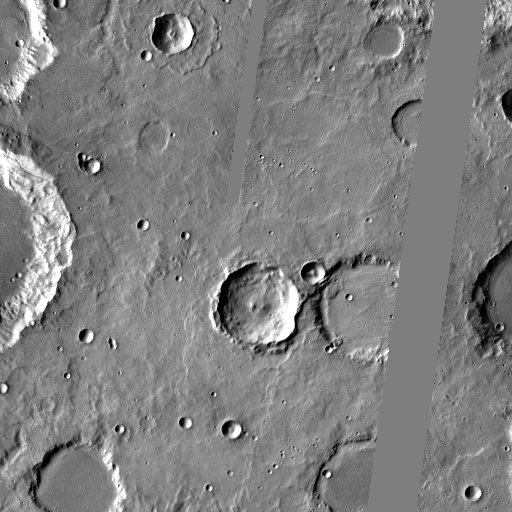
Crater classes present: Background, Other, Layered, Buried, Secondary